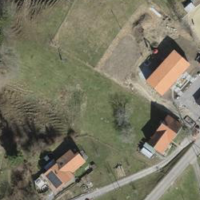
EUNIS habitat code: 24
Species observed at this site:
Galeopsis tetrahit